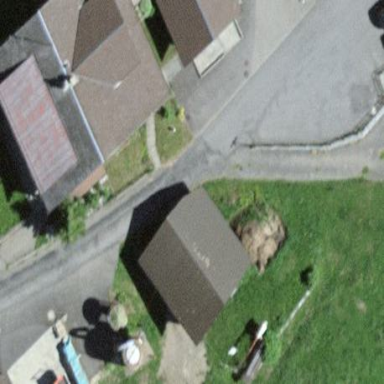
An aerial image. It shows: Rural barn.